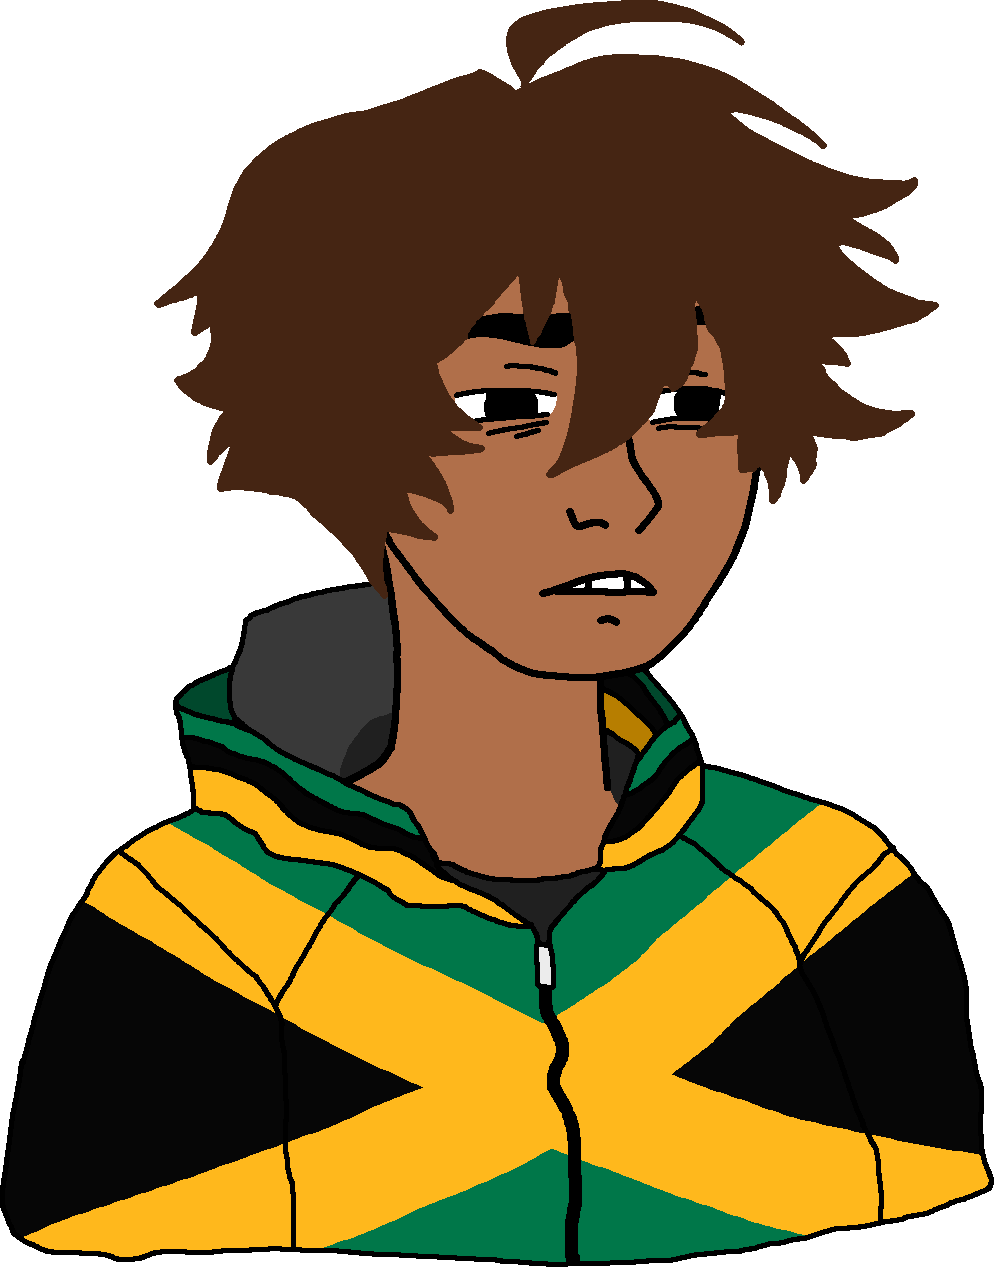
Label: 5_Twinkjak